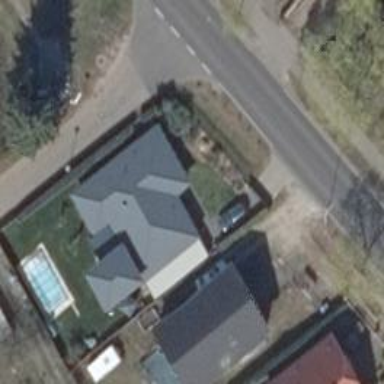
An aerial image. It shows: Detached building with hipped roof.